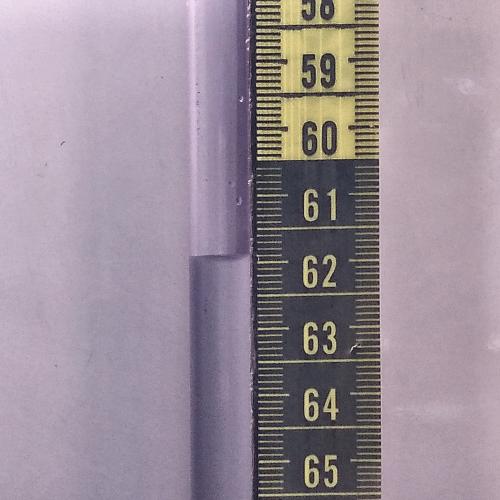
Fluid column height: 61.9 cm